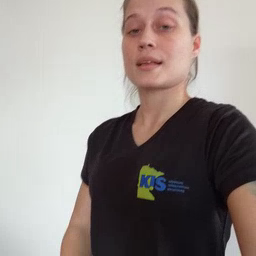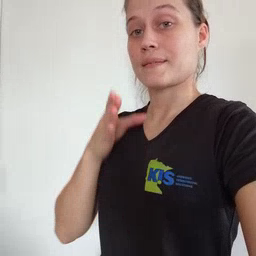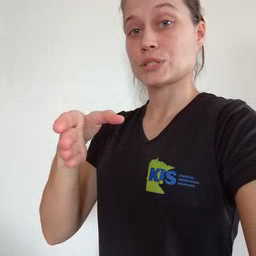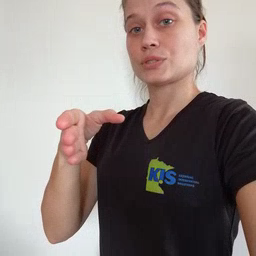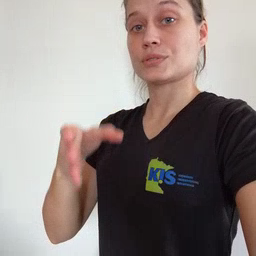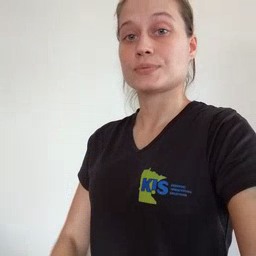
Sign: after